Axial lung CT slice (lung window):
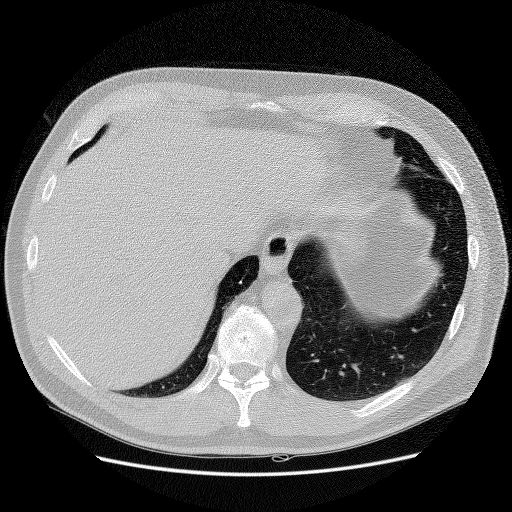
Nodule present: no